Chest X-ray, PA view. Patient: 70 years old, sex F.
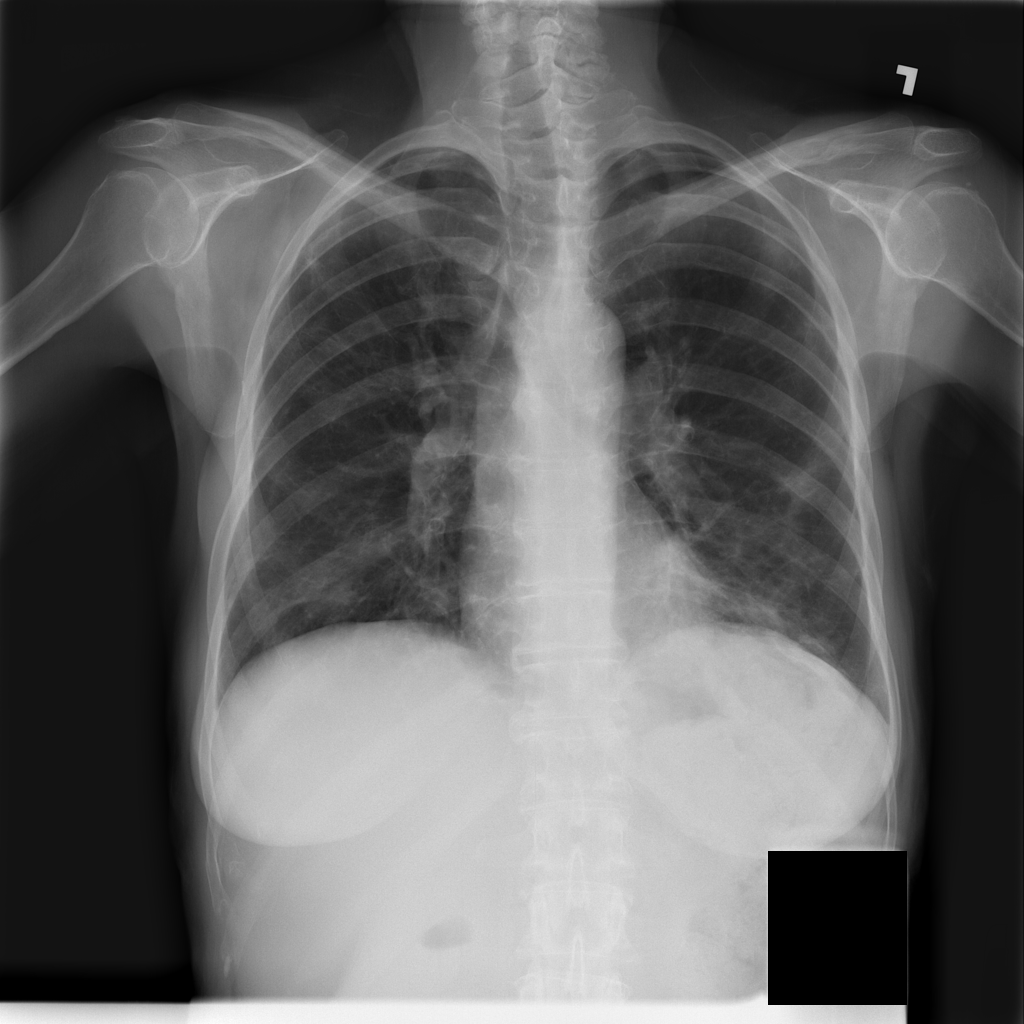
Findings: Atelectasis, Effusion, Infiltration, Pneumonia